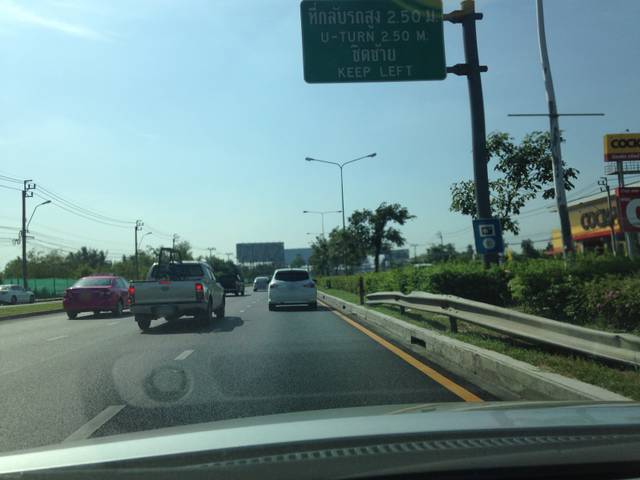
Region: Thailand
Coordinates: 13.823, 100.475